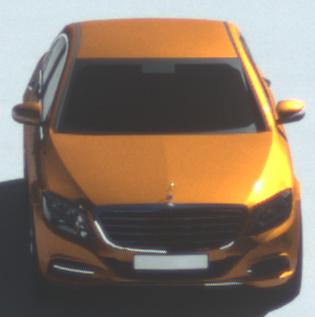
Make: Mercedes-Benz
Model: S 400 HYBRID
Detailed model: S-Class (222) Limousine
Model produced from: 2013/05
Model produced until: 2015/04
Doors: 4
Color: orange
Road condition: dry road
Daytime: morning or afternoon
Contrast: high contrast